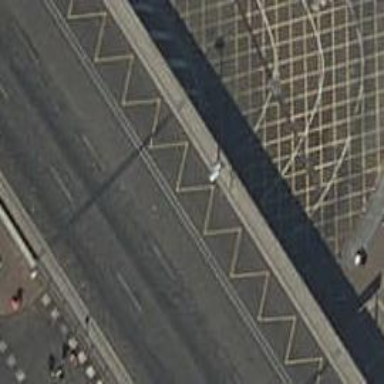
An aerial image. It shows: Metal fence as barrier.